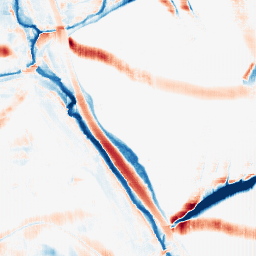
Category: morphological
Decomposition family: morphological_rect
Decomposition parameters: operation: average
width: 20
height: 20
Upsampling method: fft_zeropad
Upsampling parameters: scale: 4
Upsampling scale: 4